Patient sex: F
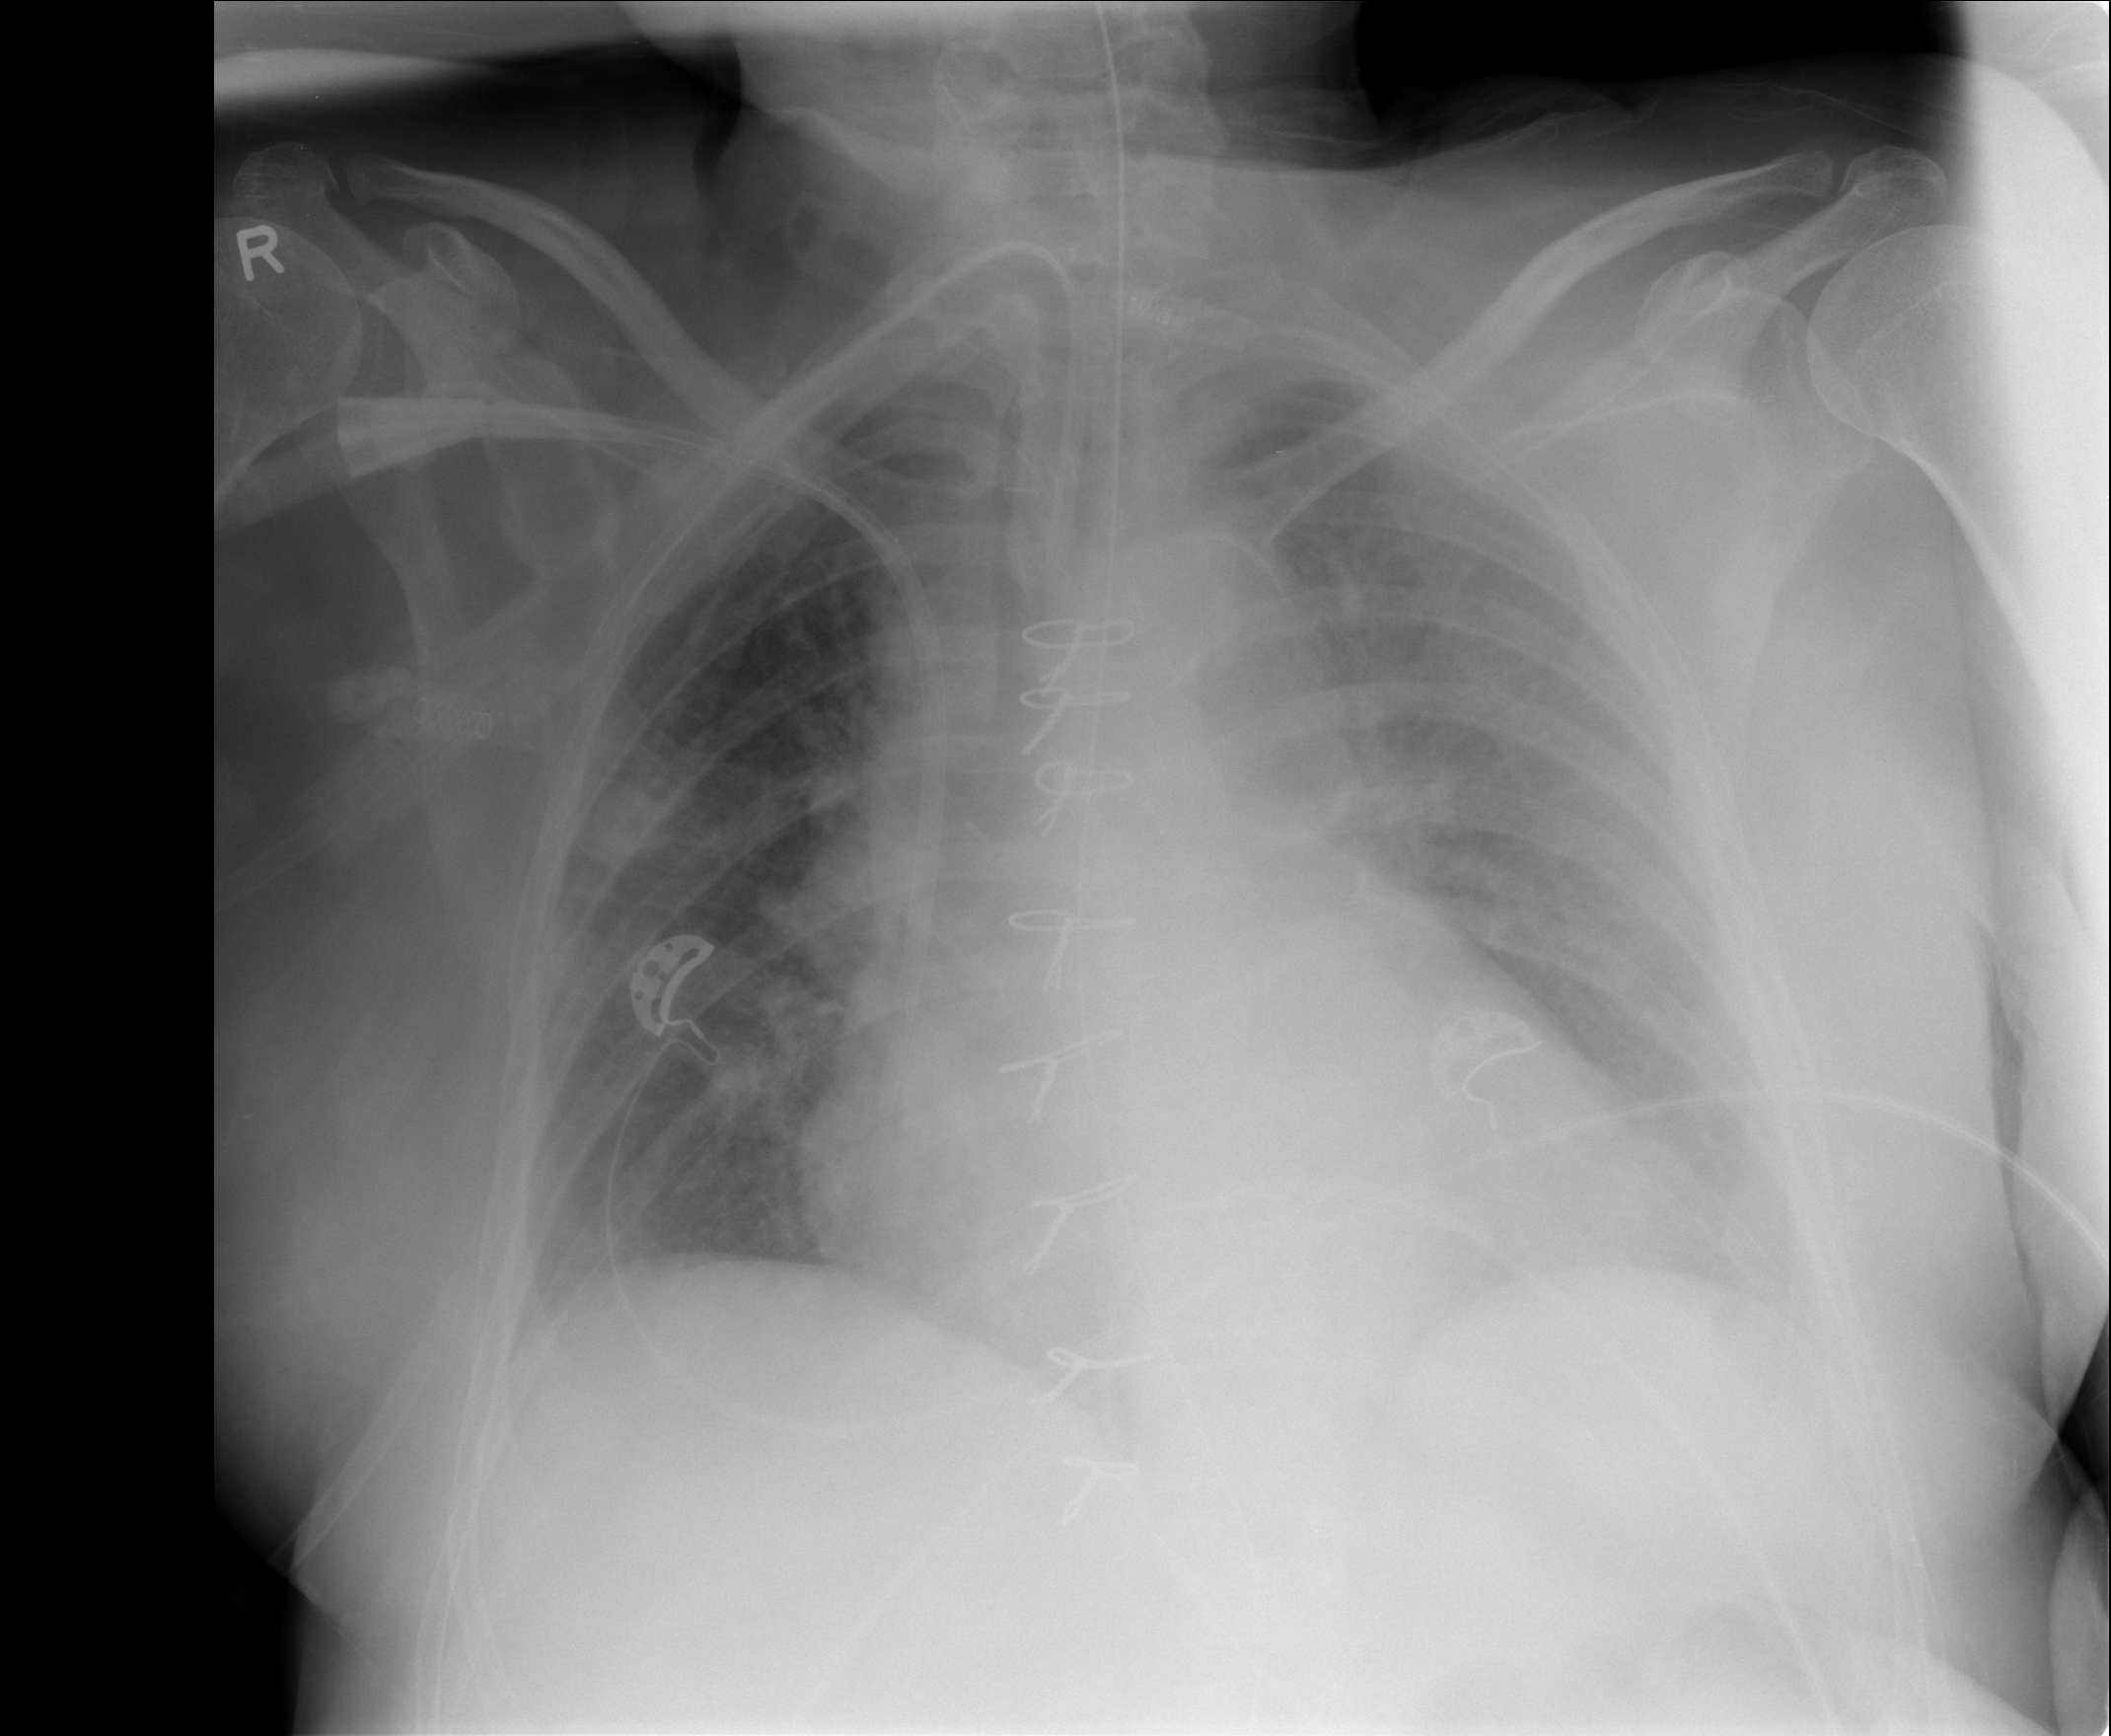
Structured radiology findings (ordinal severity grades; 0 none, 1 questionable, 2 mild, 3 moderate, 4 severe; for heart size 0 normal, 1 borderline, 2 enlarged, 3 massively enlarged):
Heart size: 2
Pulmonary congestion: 2
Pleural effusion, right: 0
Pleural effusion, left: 3
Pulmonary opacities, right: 2
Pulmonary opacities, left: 2
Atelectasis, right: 0
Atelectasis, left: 3